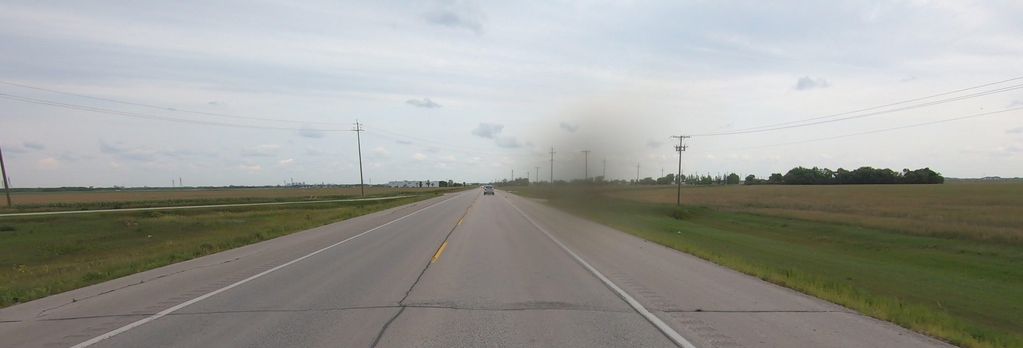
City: winnipeg